Field crop: maize
Growth stage: 1
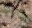
Species: atriplex